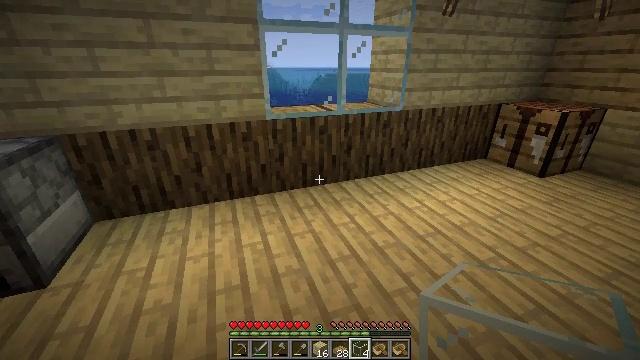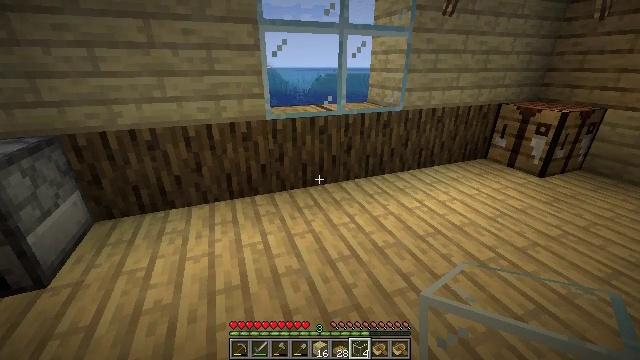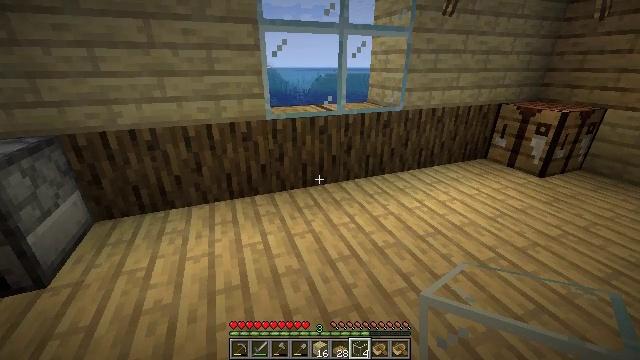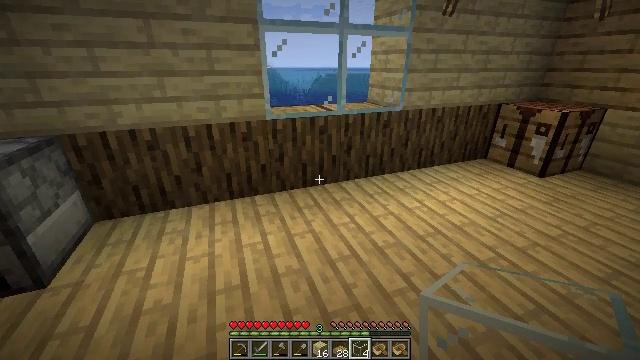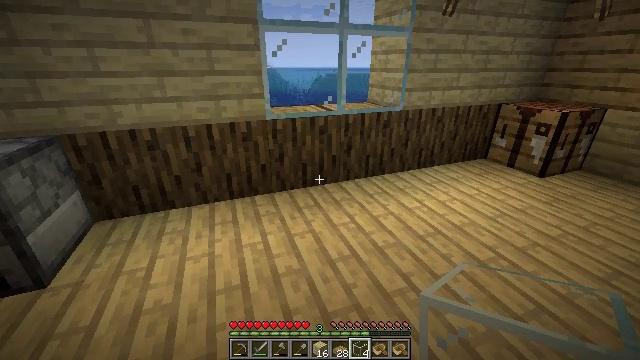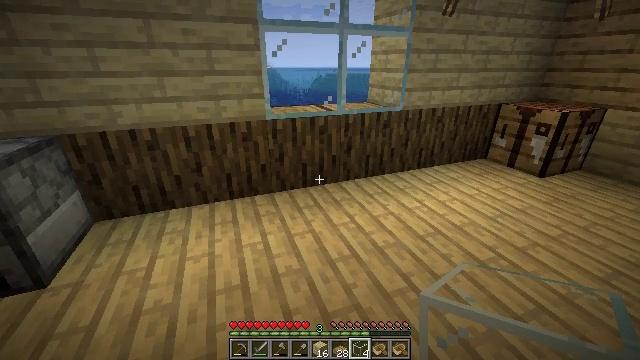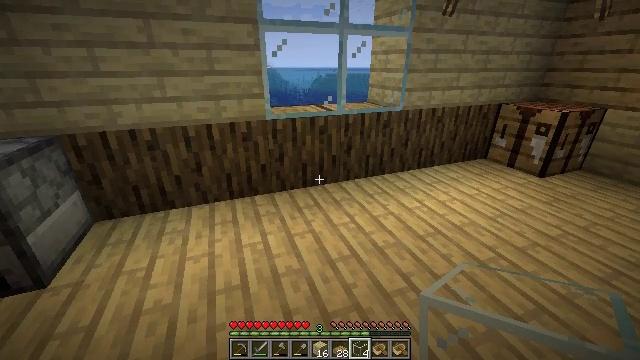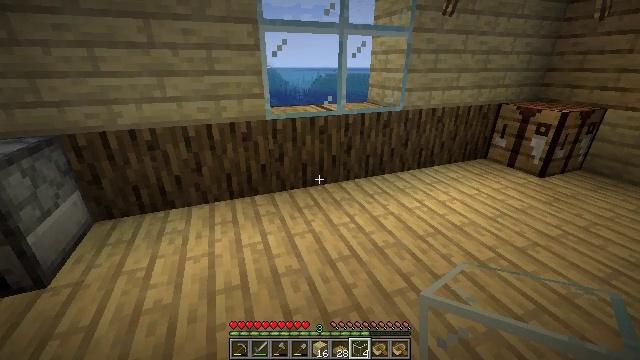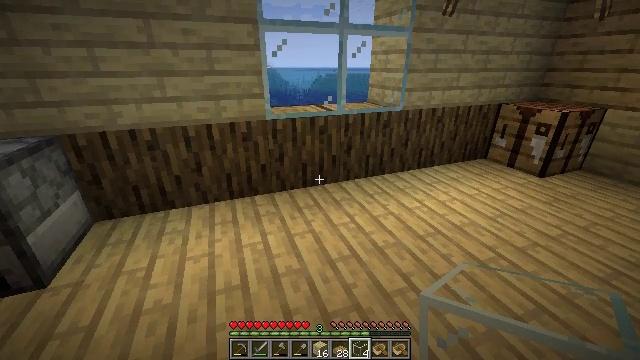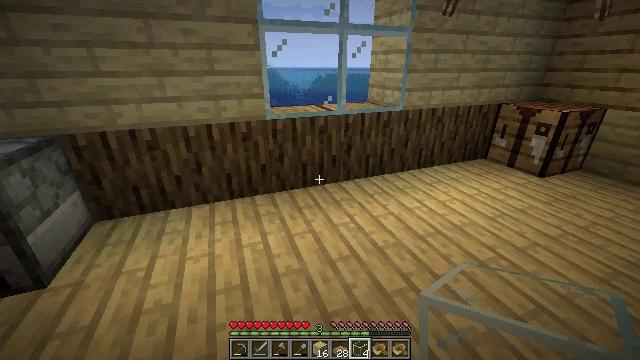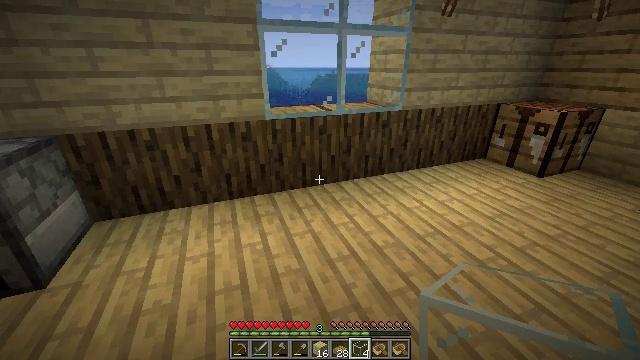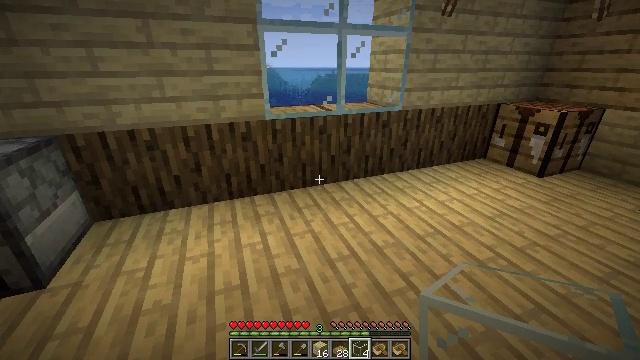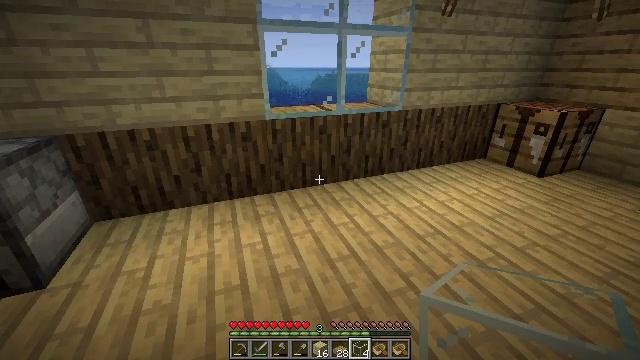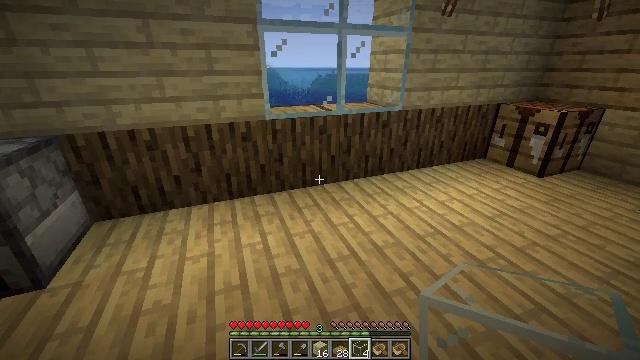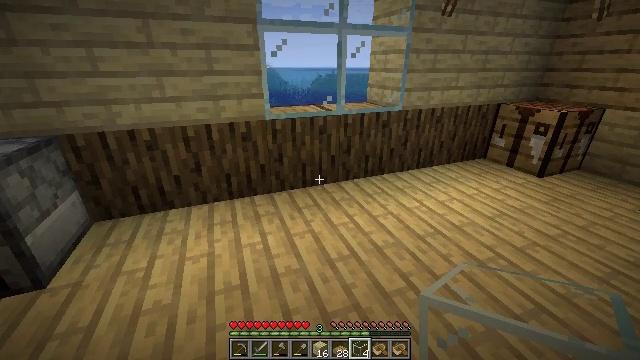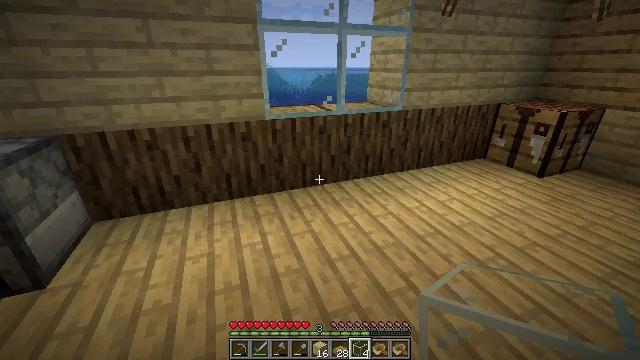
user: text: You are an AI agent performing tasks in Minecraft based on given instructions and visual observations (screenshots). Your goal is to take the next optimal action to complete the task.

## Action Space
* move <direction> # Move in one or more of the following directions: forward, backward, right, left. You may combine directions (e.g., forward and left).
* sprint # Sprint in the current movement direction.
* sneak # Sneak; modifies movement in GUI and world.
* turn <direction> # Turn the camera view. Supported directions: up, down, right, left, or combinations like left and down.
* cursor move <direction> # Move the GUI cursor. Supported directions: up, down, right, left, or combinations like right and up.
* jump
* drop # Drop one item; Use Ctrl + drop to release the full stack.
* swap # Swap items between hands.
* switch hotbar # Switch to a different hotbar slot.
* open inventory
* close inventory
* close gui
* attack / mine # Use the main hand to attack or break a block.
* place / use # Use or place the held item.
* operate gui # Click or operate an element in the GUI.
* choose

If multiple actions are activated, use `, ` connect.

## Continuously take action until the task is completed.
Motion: motion action
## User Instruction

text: Harvest sugar cane from the plant.
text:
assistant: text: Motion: no_op
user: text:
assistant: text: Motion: no_op
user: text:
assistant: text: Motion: no_op
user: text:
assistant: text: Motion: no_op
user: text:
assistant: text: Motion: no_op
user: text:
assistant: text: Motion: no_op
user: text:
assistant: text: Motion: no_op
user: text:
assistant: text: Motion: no_op
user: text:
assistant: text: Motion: no_op
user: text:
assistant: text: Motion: no_op
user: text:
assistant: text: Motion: no_op
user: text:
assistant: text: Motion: no_op
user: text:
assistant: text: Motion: no_op
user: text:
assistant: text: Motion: no_op
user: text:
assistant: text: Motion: no_op
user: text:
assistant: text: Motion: no_op
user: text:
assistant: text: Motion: no_op
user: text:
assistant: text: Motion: no_op
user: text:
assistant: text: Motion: no_op
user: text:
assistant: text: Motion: no_op
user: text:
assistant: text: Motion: no_op
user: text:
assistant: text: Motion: no_op
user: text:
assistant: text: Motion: no_op
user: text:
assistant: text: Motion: no_op
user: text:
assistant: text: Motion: no_op
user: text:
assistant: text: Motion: no_op
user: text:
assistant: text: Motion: no_op
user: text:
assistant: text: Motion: no_op
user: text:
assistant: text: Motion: no_op
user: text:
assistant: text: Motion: no_op